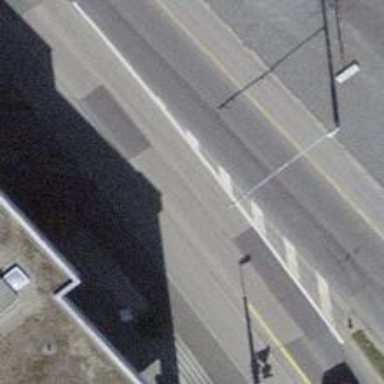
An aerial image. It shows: Primary highway with asphalt surface. There are trolley wires above it. Both sides of the road have separate sidewalks.